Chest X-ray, AP view. Patient: 50 years old, sex M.
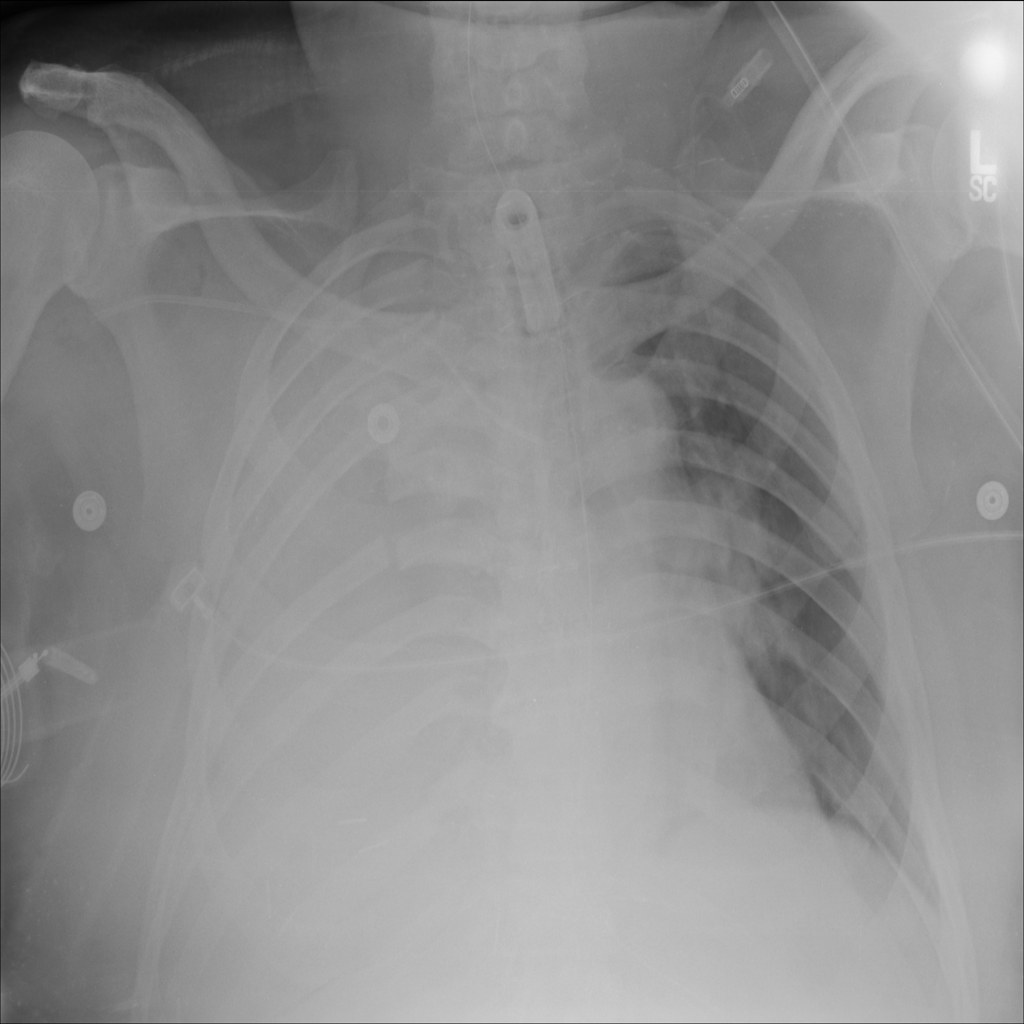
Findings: No Finding